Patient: sex M, age 64
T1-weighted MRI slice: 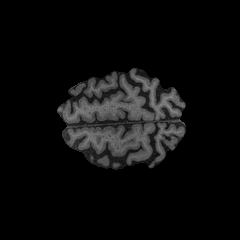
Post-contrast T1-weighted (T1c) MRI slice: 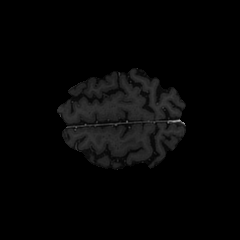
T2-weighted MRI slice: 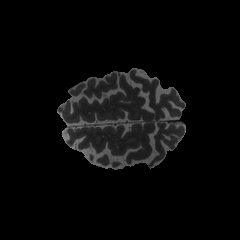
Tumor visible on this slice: no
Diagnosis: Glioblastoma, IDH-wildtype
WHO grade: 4